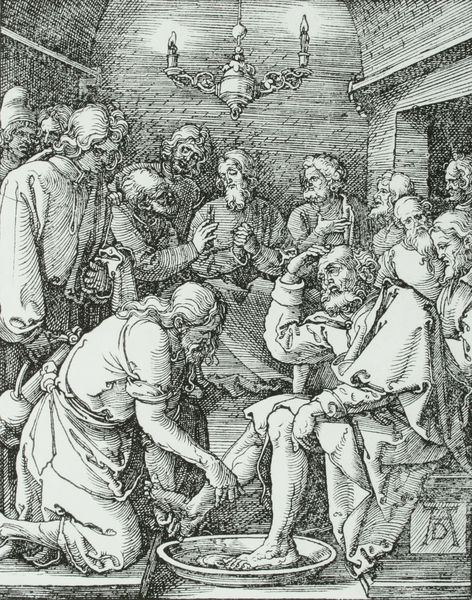
Titel: Kleine Passion - Die Fußwaschung
Künstler: Albrecht Dürer
Standort: viele Standorte
Institution: Seriendruck
Schlagwörter: dunkel, fuß, hand, mann, nackt, schatten, umhang, wasser, weiß, menschen, sitzen, wäsche, grau, hell, hintergrund, lampe, licht, männer, raum, schwarz, stuhl, szene, tür, vordergrund, zeichnung, tuch, gespräch, alt, bart, bärte, mütze, wand, augen, bibel, blicke, falten, johannes, schale, schüssel, gesten, hände, innenraum, signatur, gewand, haare, sitzend, gewänder, renaissance, kamin, kanne, krug, beine, bein, füße, holzschnitt, sitz, perspektive, jungen, grafik, linien, bank, figuren, symmetrie, kerze, kerzen, kronleuchter, leuchter, lüster, faltenwurf, waden, striche, waschen, barfuss, eingang, gewölbe, moses, zentralperspektive, reinigen, schienbein, druck, druckgraphik, viele, monogramm, holzstich, radierung, stich, weine, knien, portal, kerzenleuchter, christus, jesus, jesus christus, christlich, griechen, kniend, diskussion, heiliger, abendmahl, dürer, sauber, jünger, heilig, kupferstich, petrus, zwölf, treue, erlöser, mittelgrund, waschung, caesar, fußbad, albrecht, albrecht dürer, apostel, passion, judas, grug, dürrer, appostel, messias, fusswaschung, gottessohn, pertrus, sohn gottes, philosophen, gründonnerstag, respekt, weihung, dienen, christkind, albrecht dürrer, bogenrundbogen, gebeucgt, ruam, varietas, de, hnad, jesus jünger, christkönig, heilland, erretter, jesus von nazaret, jesu…, jüngere, jpnger, einweihen, resoekt